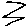
Label: zigzag